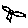
Label: bird